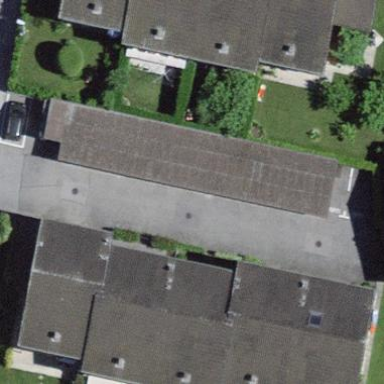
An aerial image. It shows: View of roof of building.